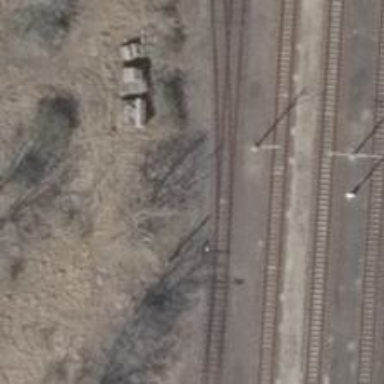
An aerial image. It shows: Railway switch.